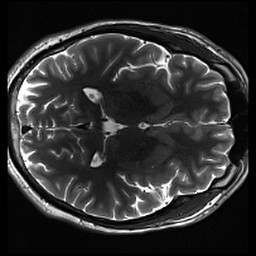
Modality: inplaneT2
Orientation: axial